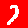
Digit: 7